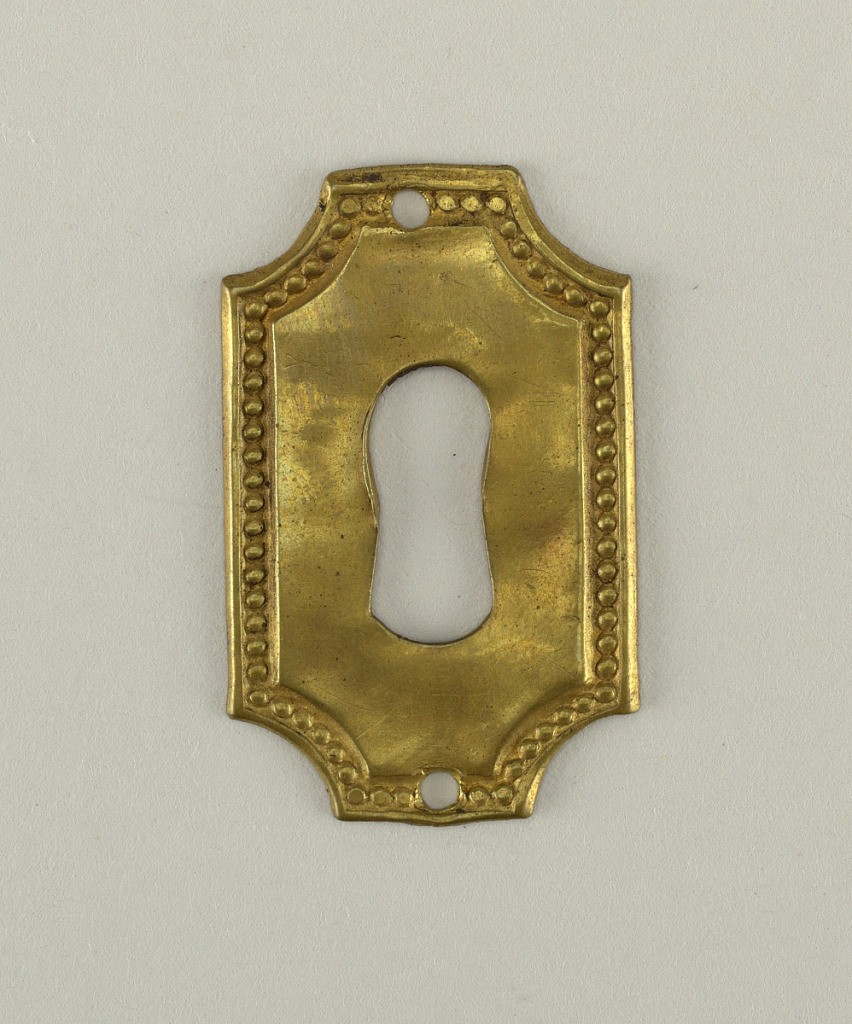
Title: Escutcheon
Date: ca. 1790
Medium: brass
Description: Rectangular with indented corners; simple border of beading in repousse.